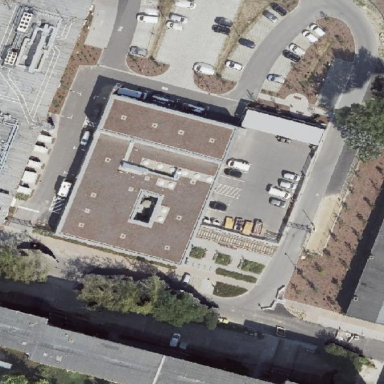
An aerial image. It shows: Commercial building with flat roof.